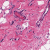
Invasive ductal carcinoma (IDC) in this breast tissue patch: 0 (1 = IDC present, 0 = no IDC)